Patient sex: F
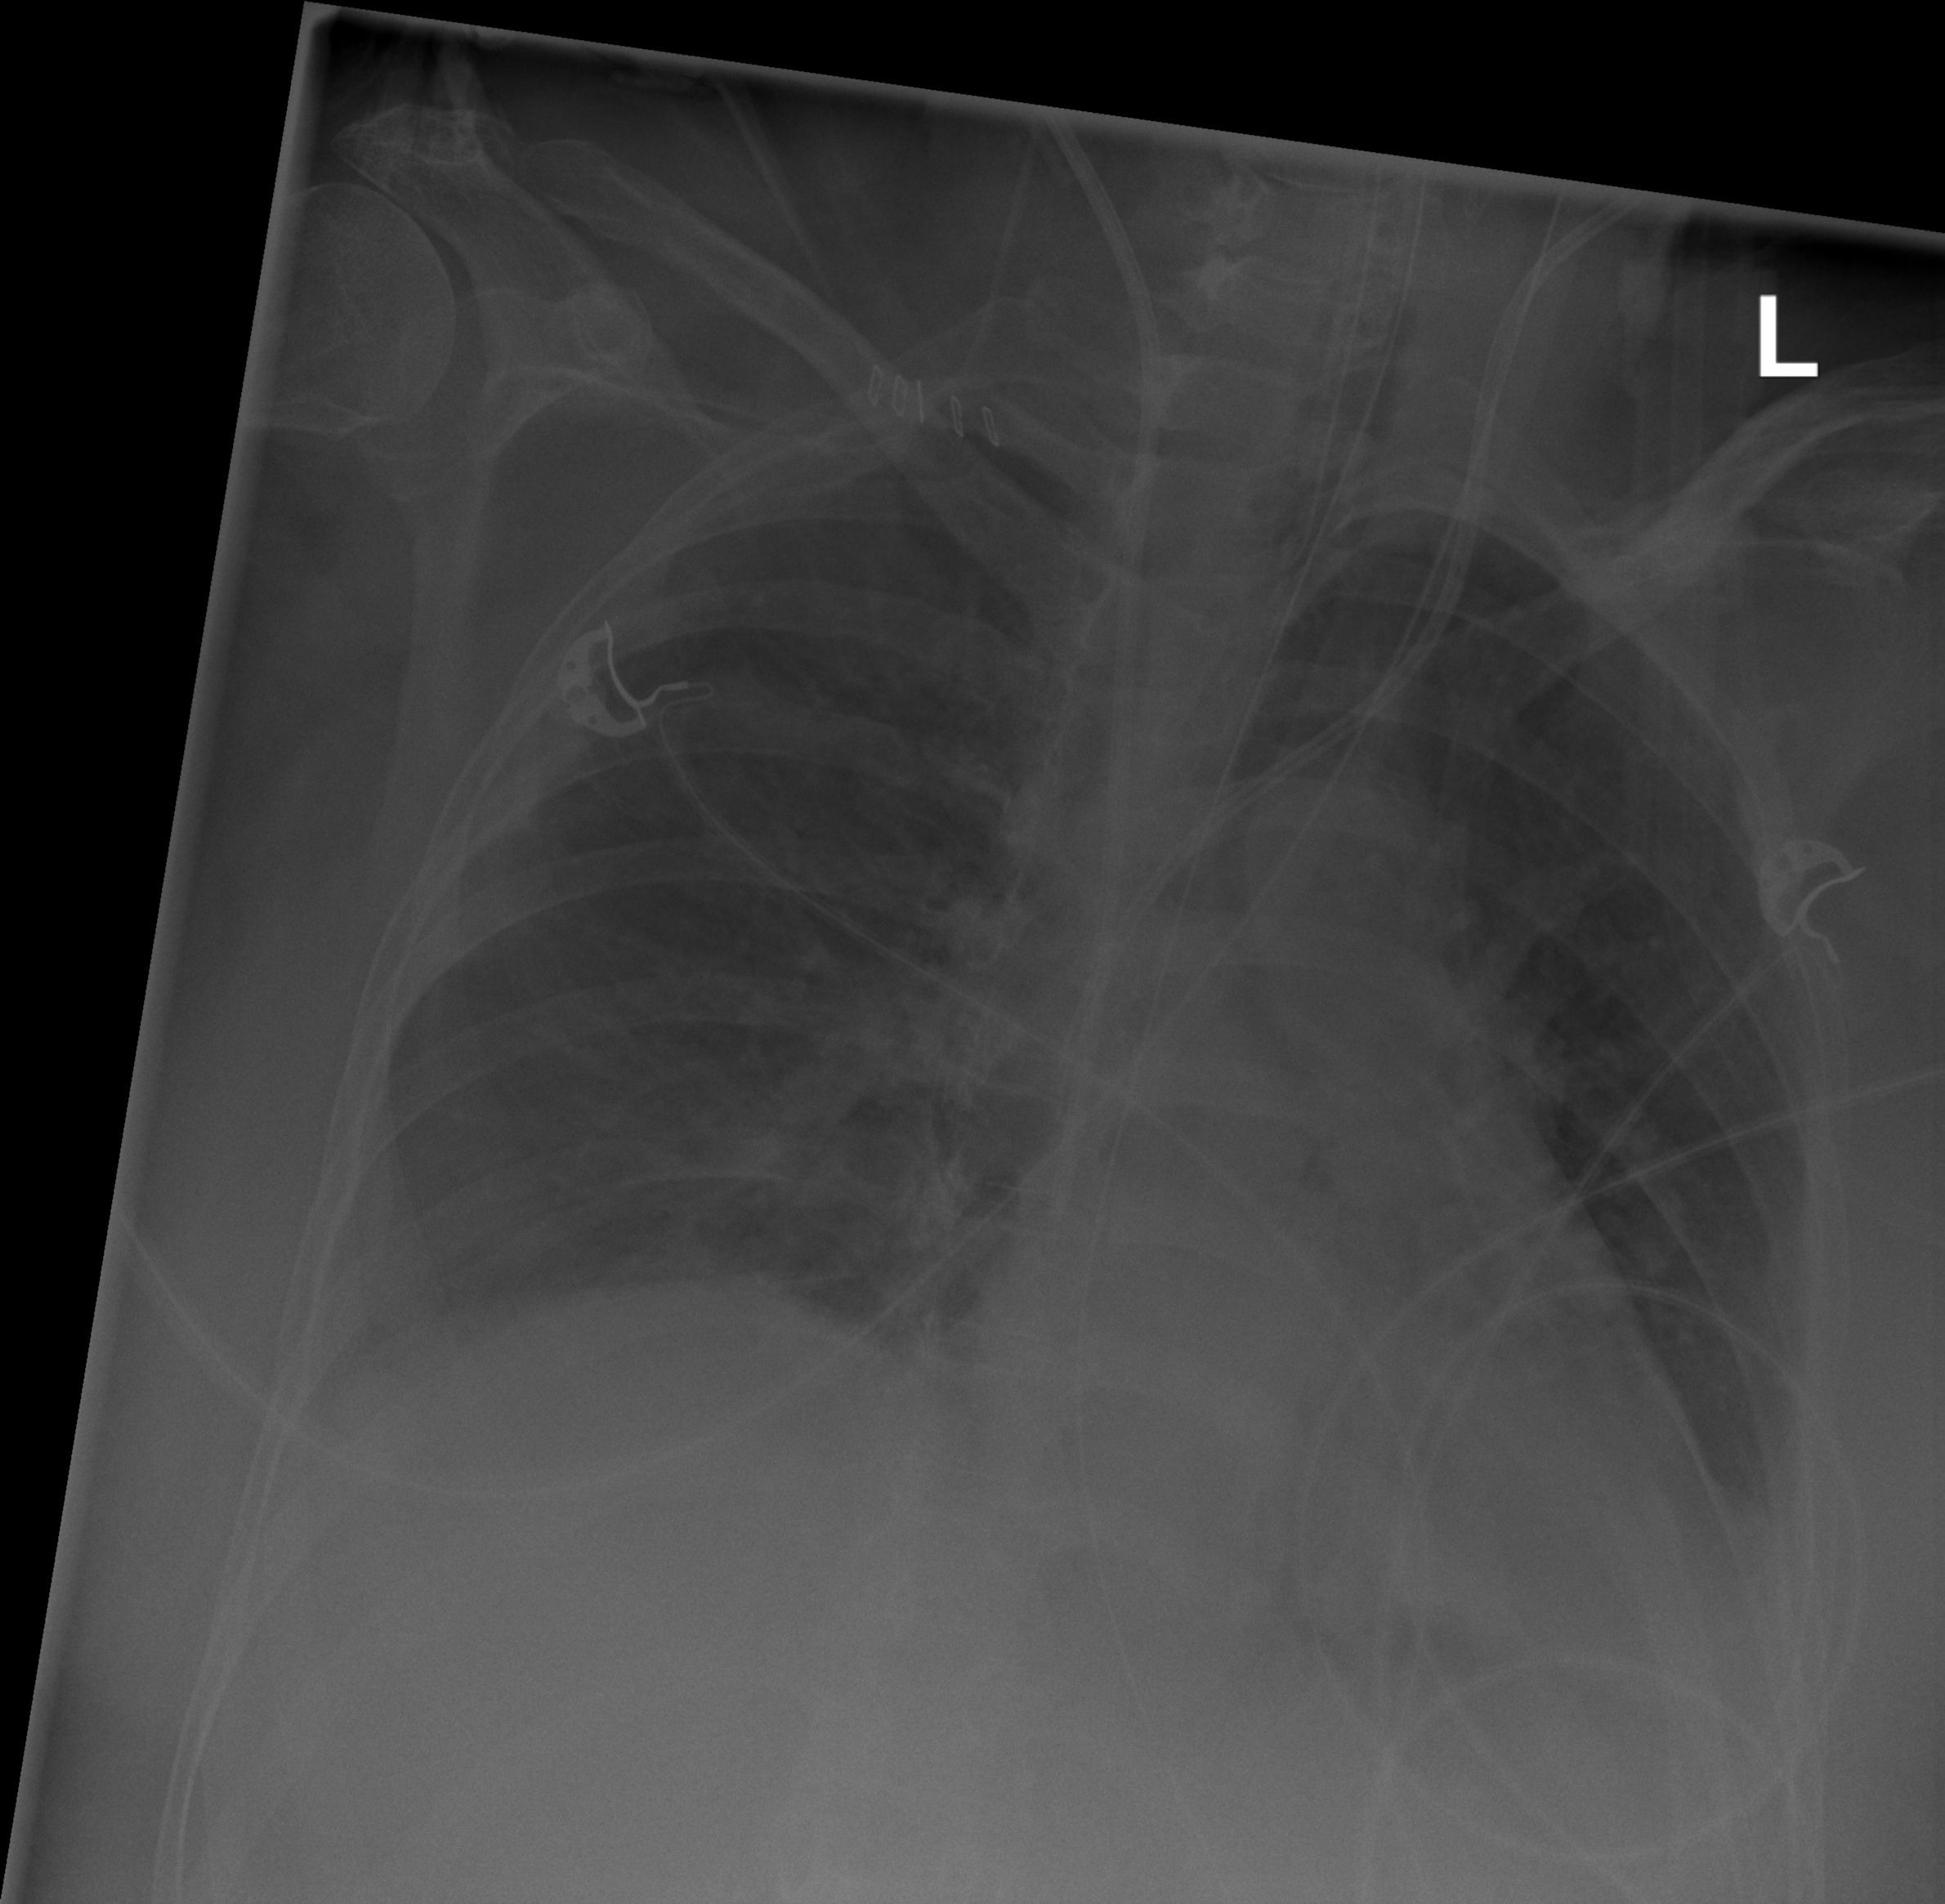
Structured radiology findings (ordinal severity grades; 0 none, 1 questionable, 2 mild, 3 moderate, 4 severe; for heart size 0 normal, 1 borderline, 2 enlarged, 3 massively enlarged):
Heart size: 1
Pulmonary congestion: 2
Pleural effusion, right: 1
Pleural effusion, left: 1
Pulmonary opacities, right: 0
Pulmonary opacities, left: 1
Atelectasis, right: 1
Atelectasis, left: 2